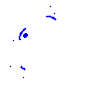
Particle: kaon